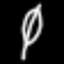
Label: leaf